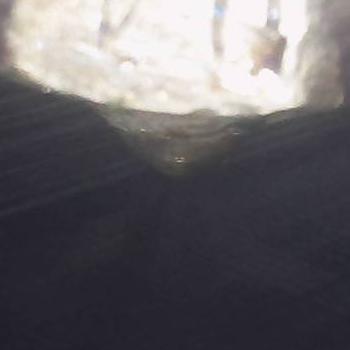
Flow rate: 141%